Question: I want to build a simple blog which contains:
- - -
No need for tags, users, or dates.
Take a look at this draft:

I have been looking for tutorials on the internet, but haven't found something simple enought to start working with.
> Found two nice tutorials. Haven't tested them, but looking at the
comments they seem reliable.- <URL>
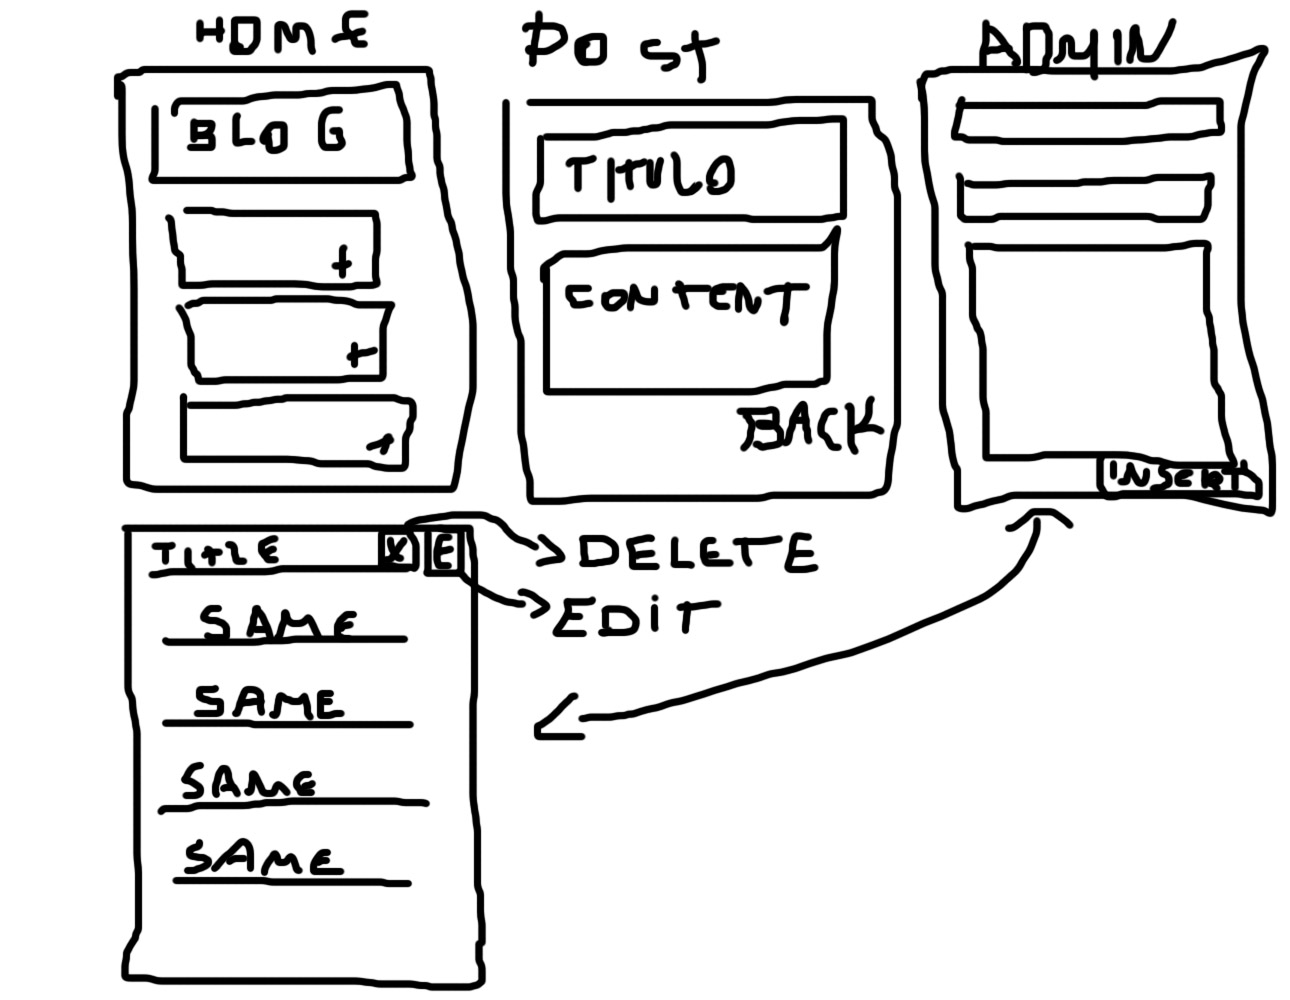
Answer: > Found two nice tutorials. Haven't tested them, but looking at the
comments they seem reliable.- <URL>